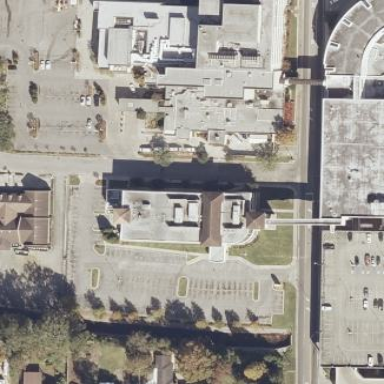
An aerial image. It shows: Healthcare clinic.